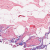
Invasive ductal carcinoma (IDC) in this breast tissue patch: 0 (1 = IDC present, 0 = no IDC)